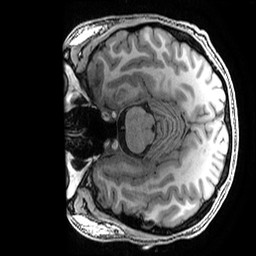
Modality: T1w
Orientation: axial